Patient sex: F
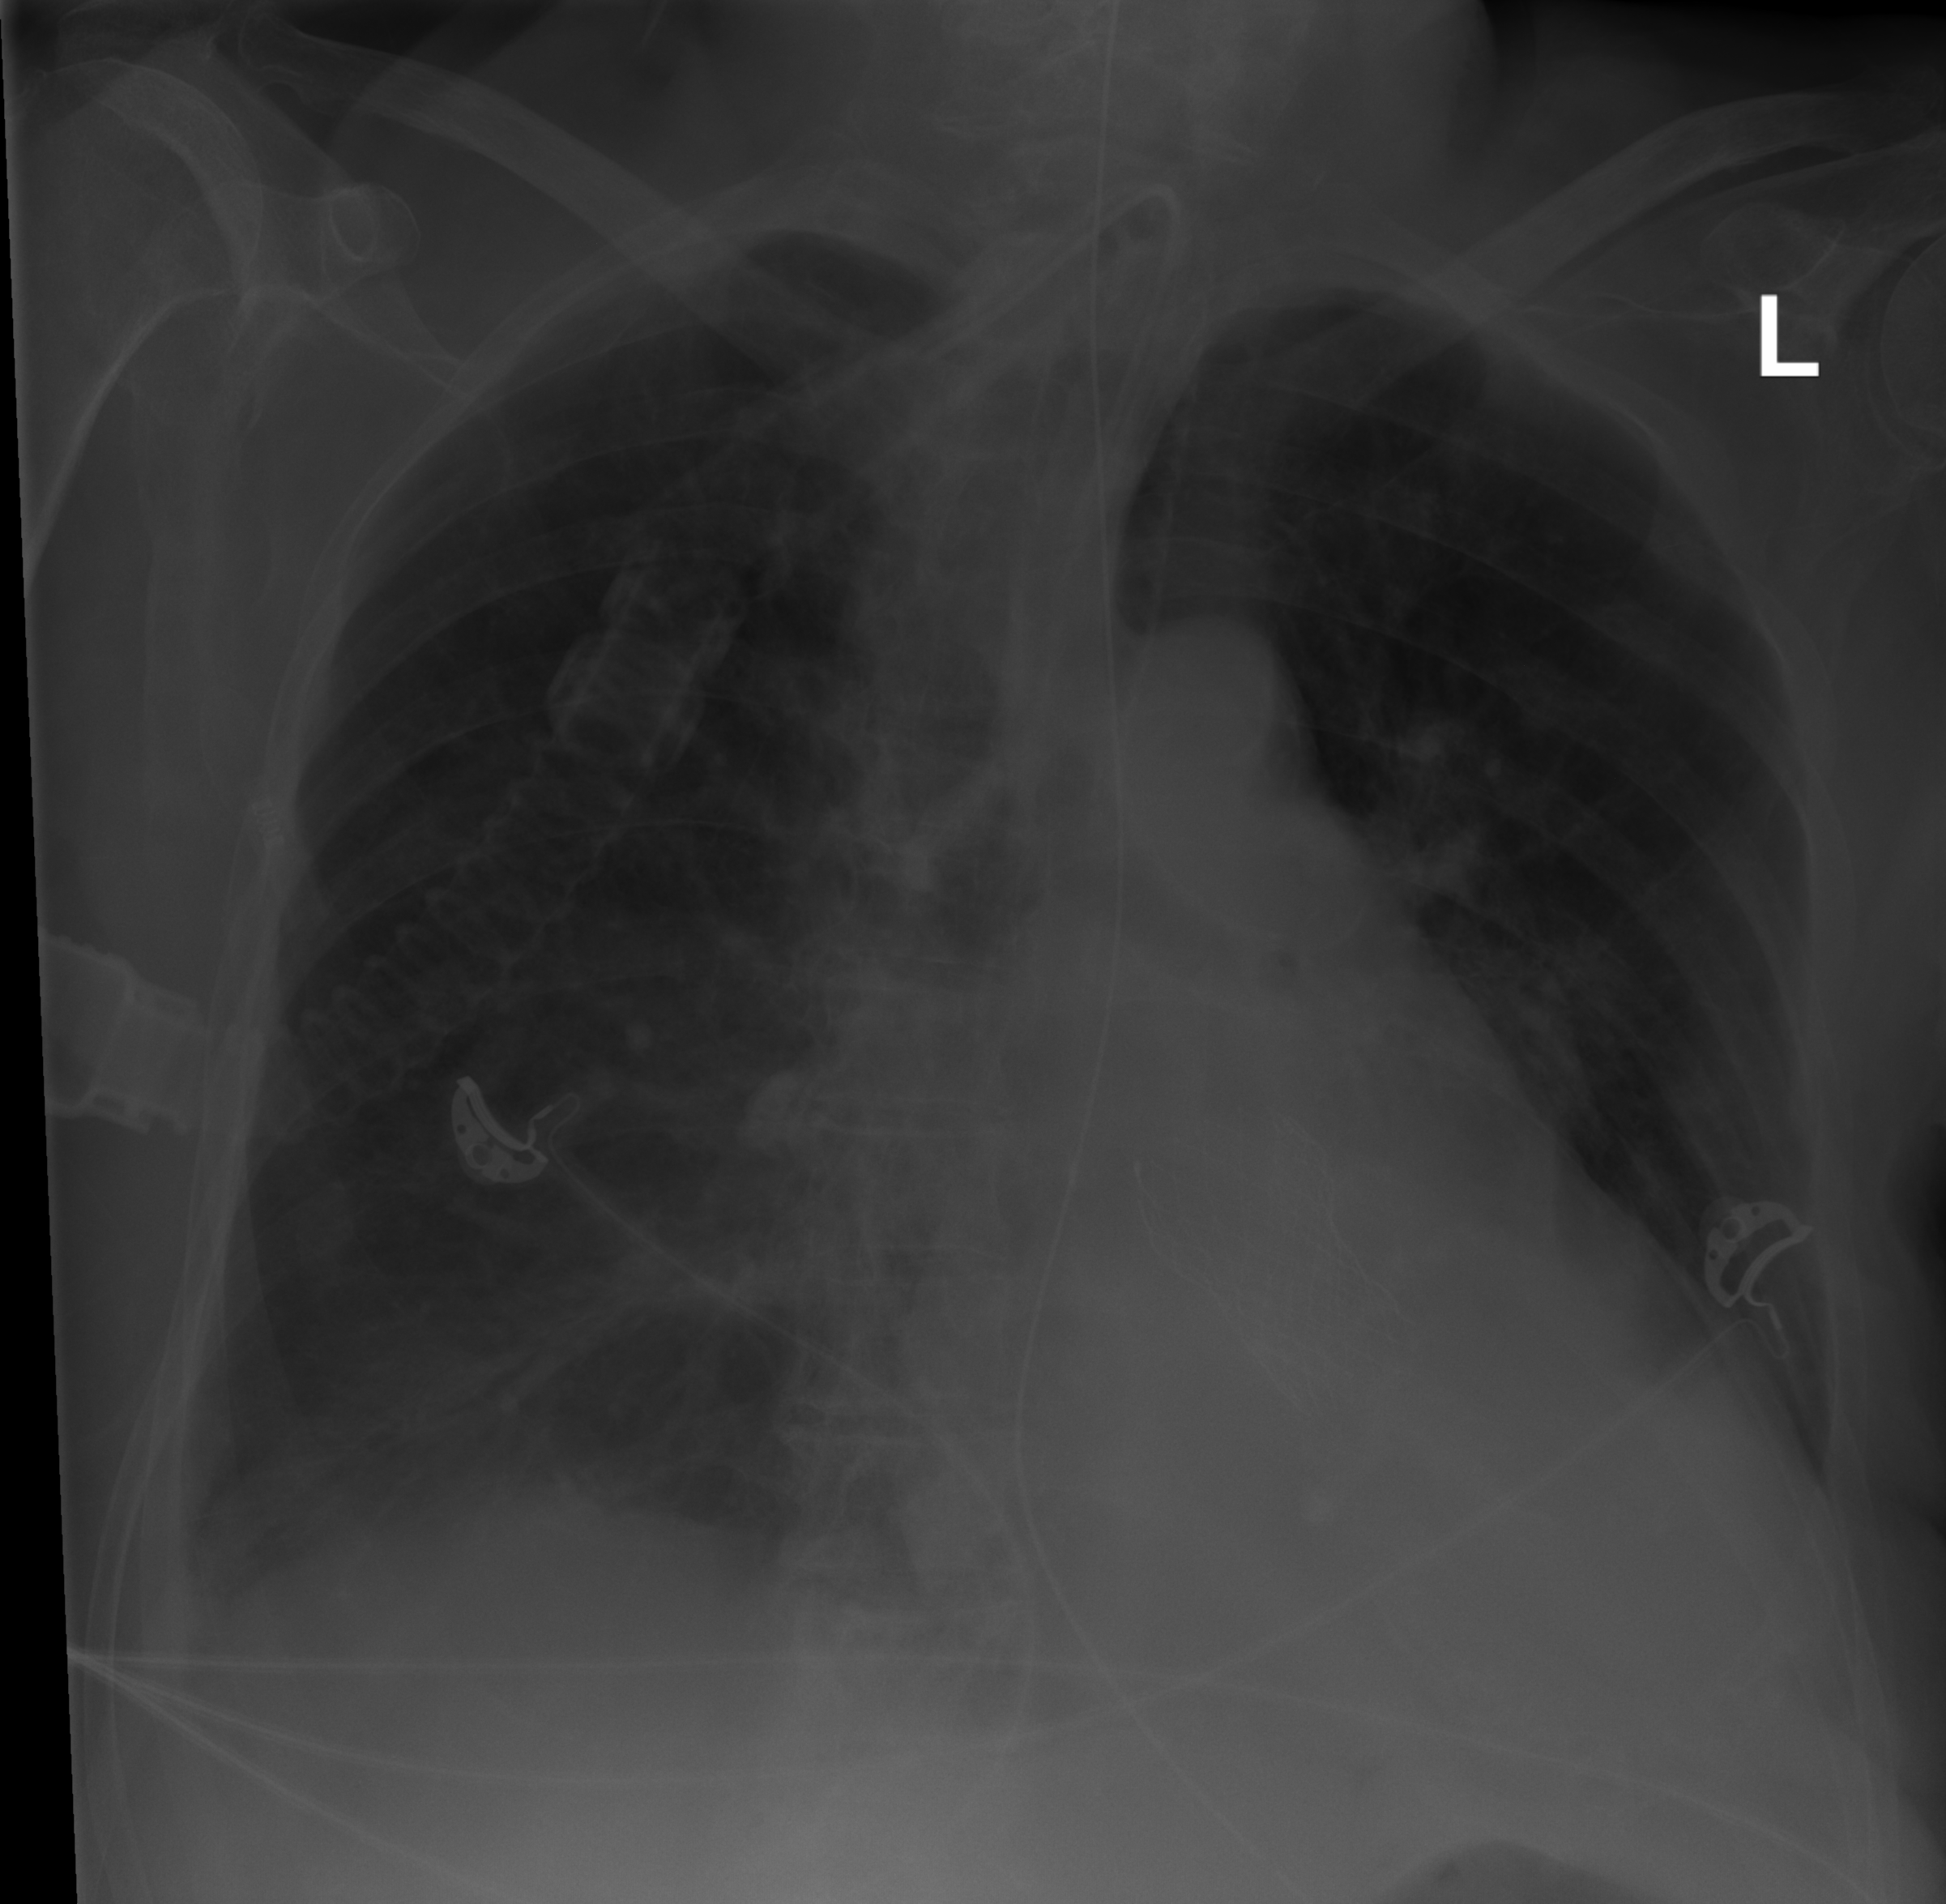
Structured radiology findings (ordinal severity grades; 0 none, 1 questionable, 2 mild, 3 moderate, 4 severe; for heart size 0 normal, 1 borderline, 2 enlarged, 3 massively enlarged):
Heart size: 2
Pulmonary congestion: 2
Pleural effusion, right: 0
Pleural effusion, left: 1
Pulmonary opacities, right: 1
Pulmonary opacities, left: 0
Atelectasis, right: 2
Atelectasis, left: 1